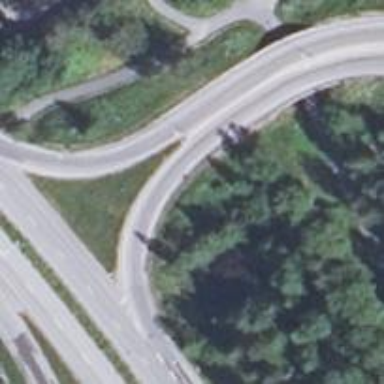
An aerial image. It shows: Trunk link highway with asphalt surface.